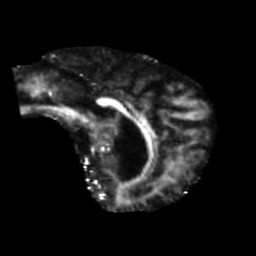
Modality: FA
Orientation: sagittal
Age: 75
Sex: male
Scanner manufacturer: siemens
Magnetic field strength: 3 T
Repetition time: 5.47 s
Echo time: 0.0854 s